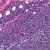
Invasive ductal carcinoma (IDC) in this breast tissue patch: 1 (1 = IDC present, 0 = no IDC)